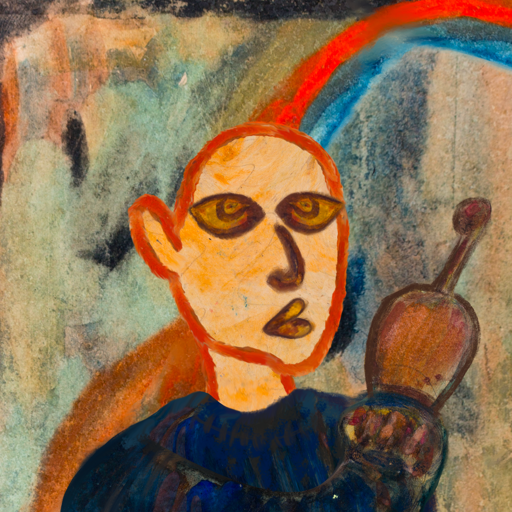
Background: Childish, Head And Neck Side: Experience, Face Side: Comrade, Bust: Pipe, Hair Side: Blank, Head Accessory: Blank, Second Necklace: Blank, Necklace: In_The_Sun, Baby: Blank